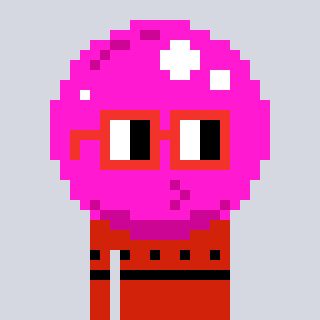
a pixel art character with square red glasses, a bubblegum-shaped head and a red-colored body on a cool background